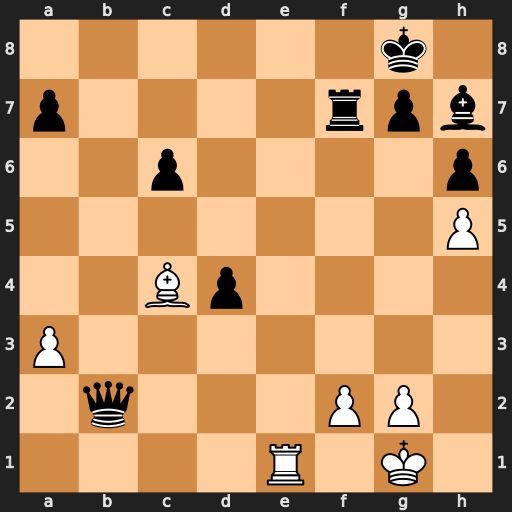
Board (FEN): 6k1/p4rpb/2p4p/7P/2Bp4/P7/1q3PP1/4R1K1
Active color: w
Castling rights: -
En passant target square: -
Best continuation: Re8#